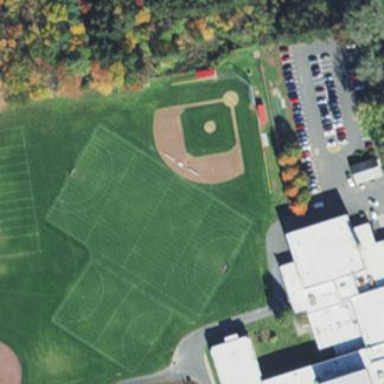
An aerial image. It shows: Baseball pitch for leisure land activities.